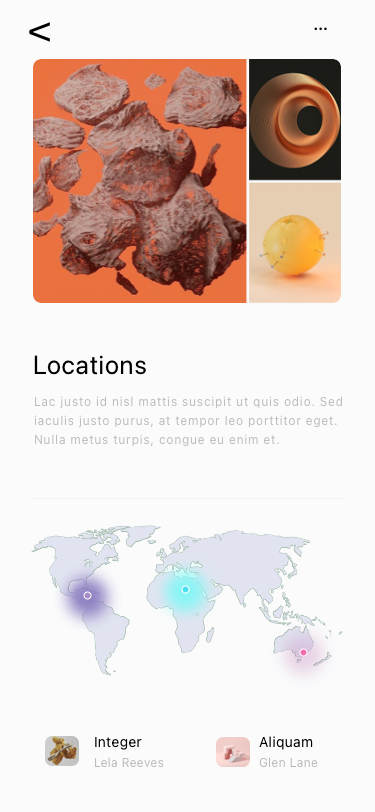
Text in this UI design:
Locations
Integer
Aliquam
Lela Reeves
Glen Lane
Lac justo id nisl mattis suscipit ut quis odio. Sed iaculis justo purus, at tempor leo porttitor eget. Nulla metus turpis, congue eu enim et.
…
<